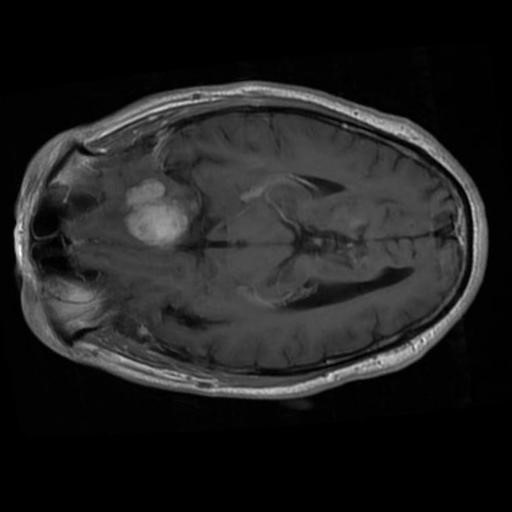
Label: brain_menin